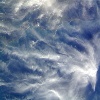
Label: cloud